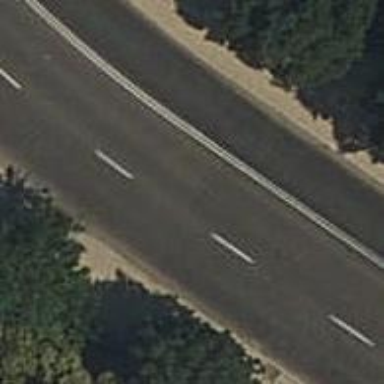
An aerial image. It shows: Asphalt road with separate sidewalk. There is designated cycle lane on the left.